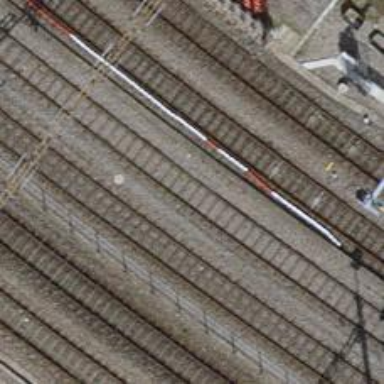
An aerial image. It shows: Railway siding with one electrified track and contact line for powering the train.